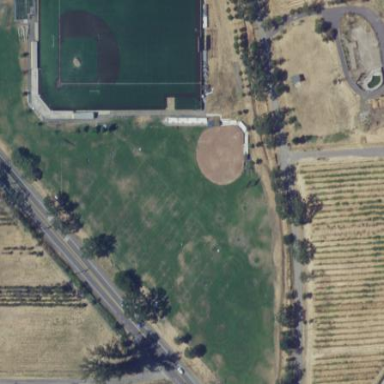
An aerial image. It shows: Softball pitch for leisure land activities.